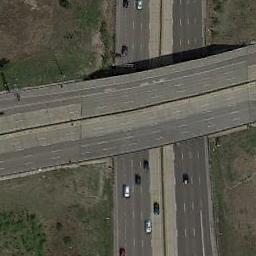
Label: overpass